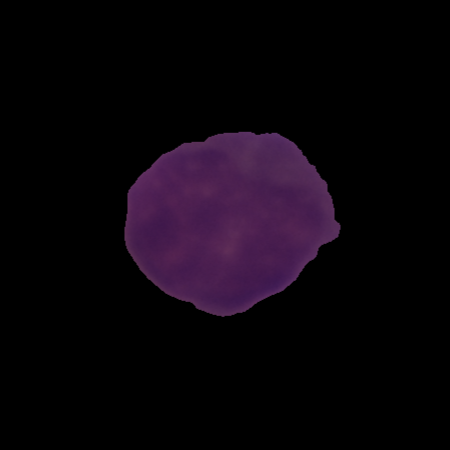
Label: healthy